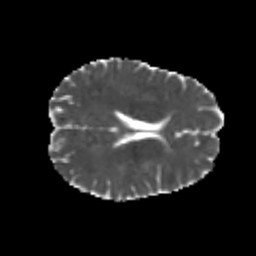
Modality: MD
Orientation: axial
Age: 25
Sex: male
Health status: healthy
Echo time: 0.074 s